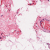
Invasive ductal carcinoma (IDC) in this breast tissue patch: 0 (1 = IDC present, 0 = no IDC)